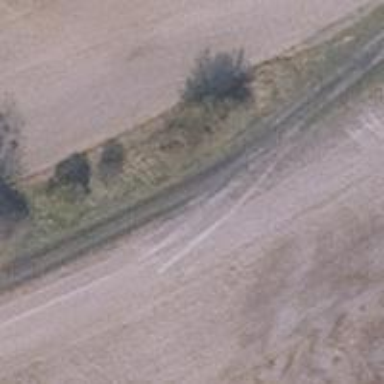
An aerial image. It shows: Track with ground surface graded as grade3.